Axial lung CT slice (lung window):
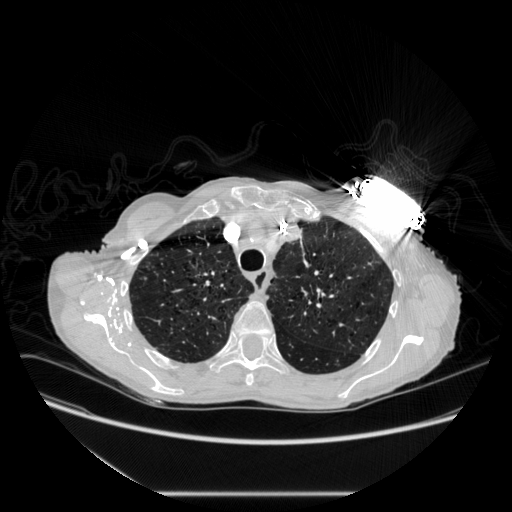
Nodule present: no